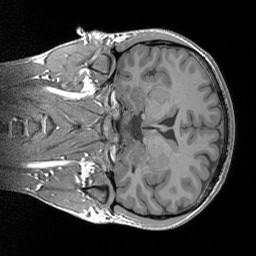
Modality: T1w
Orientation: coronal
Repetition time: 2 s
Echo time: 0.00252 s